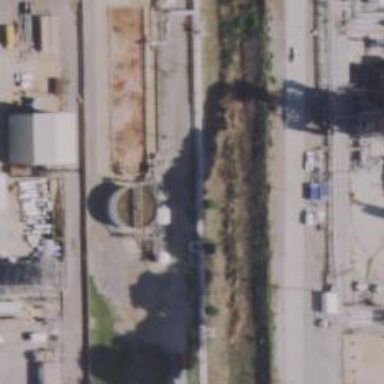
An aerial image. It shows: Storage tank that is man-made.